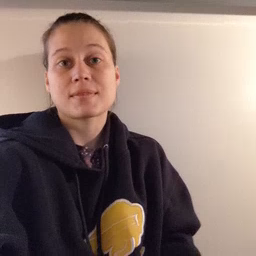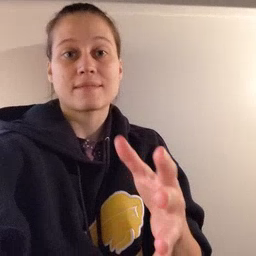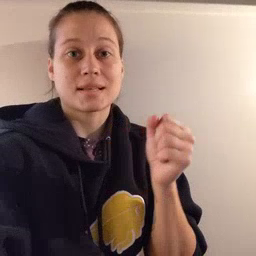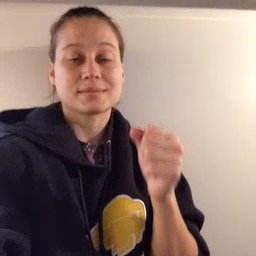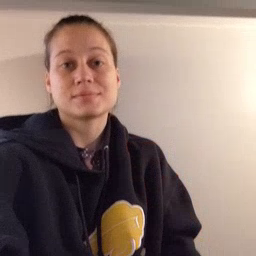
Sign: fast